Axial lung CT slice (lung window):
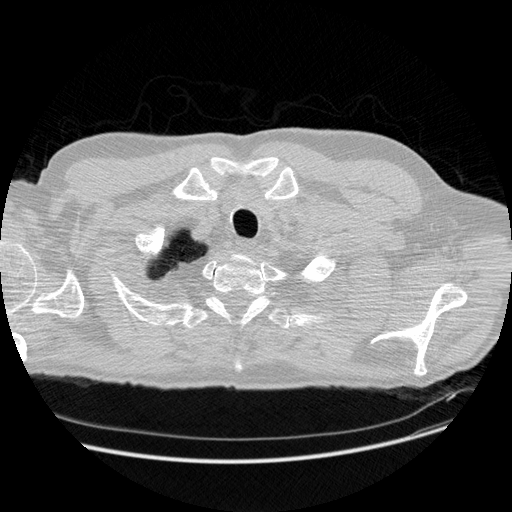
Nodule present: no